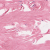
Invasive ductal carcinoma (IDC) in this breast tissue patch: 0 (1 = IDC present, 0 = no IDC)